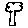
Label: tree